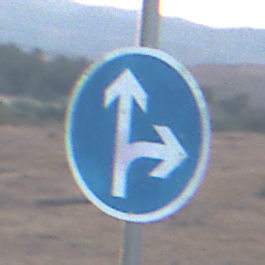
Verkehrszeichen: VorgeschriebeneFahrtrichtungGeradeausOderRechts
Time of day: SunriseSunset
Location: Outdoor (Nature)
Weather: Clear
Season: NotSpecified
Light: Natural